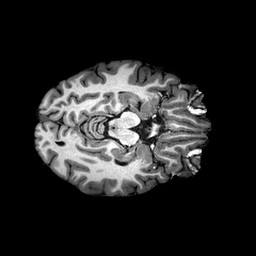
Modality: T1w
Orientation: axial